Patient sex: M
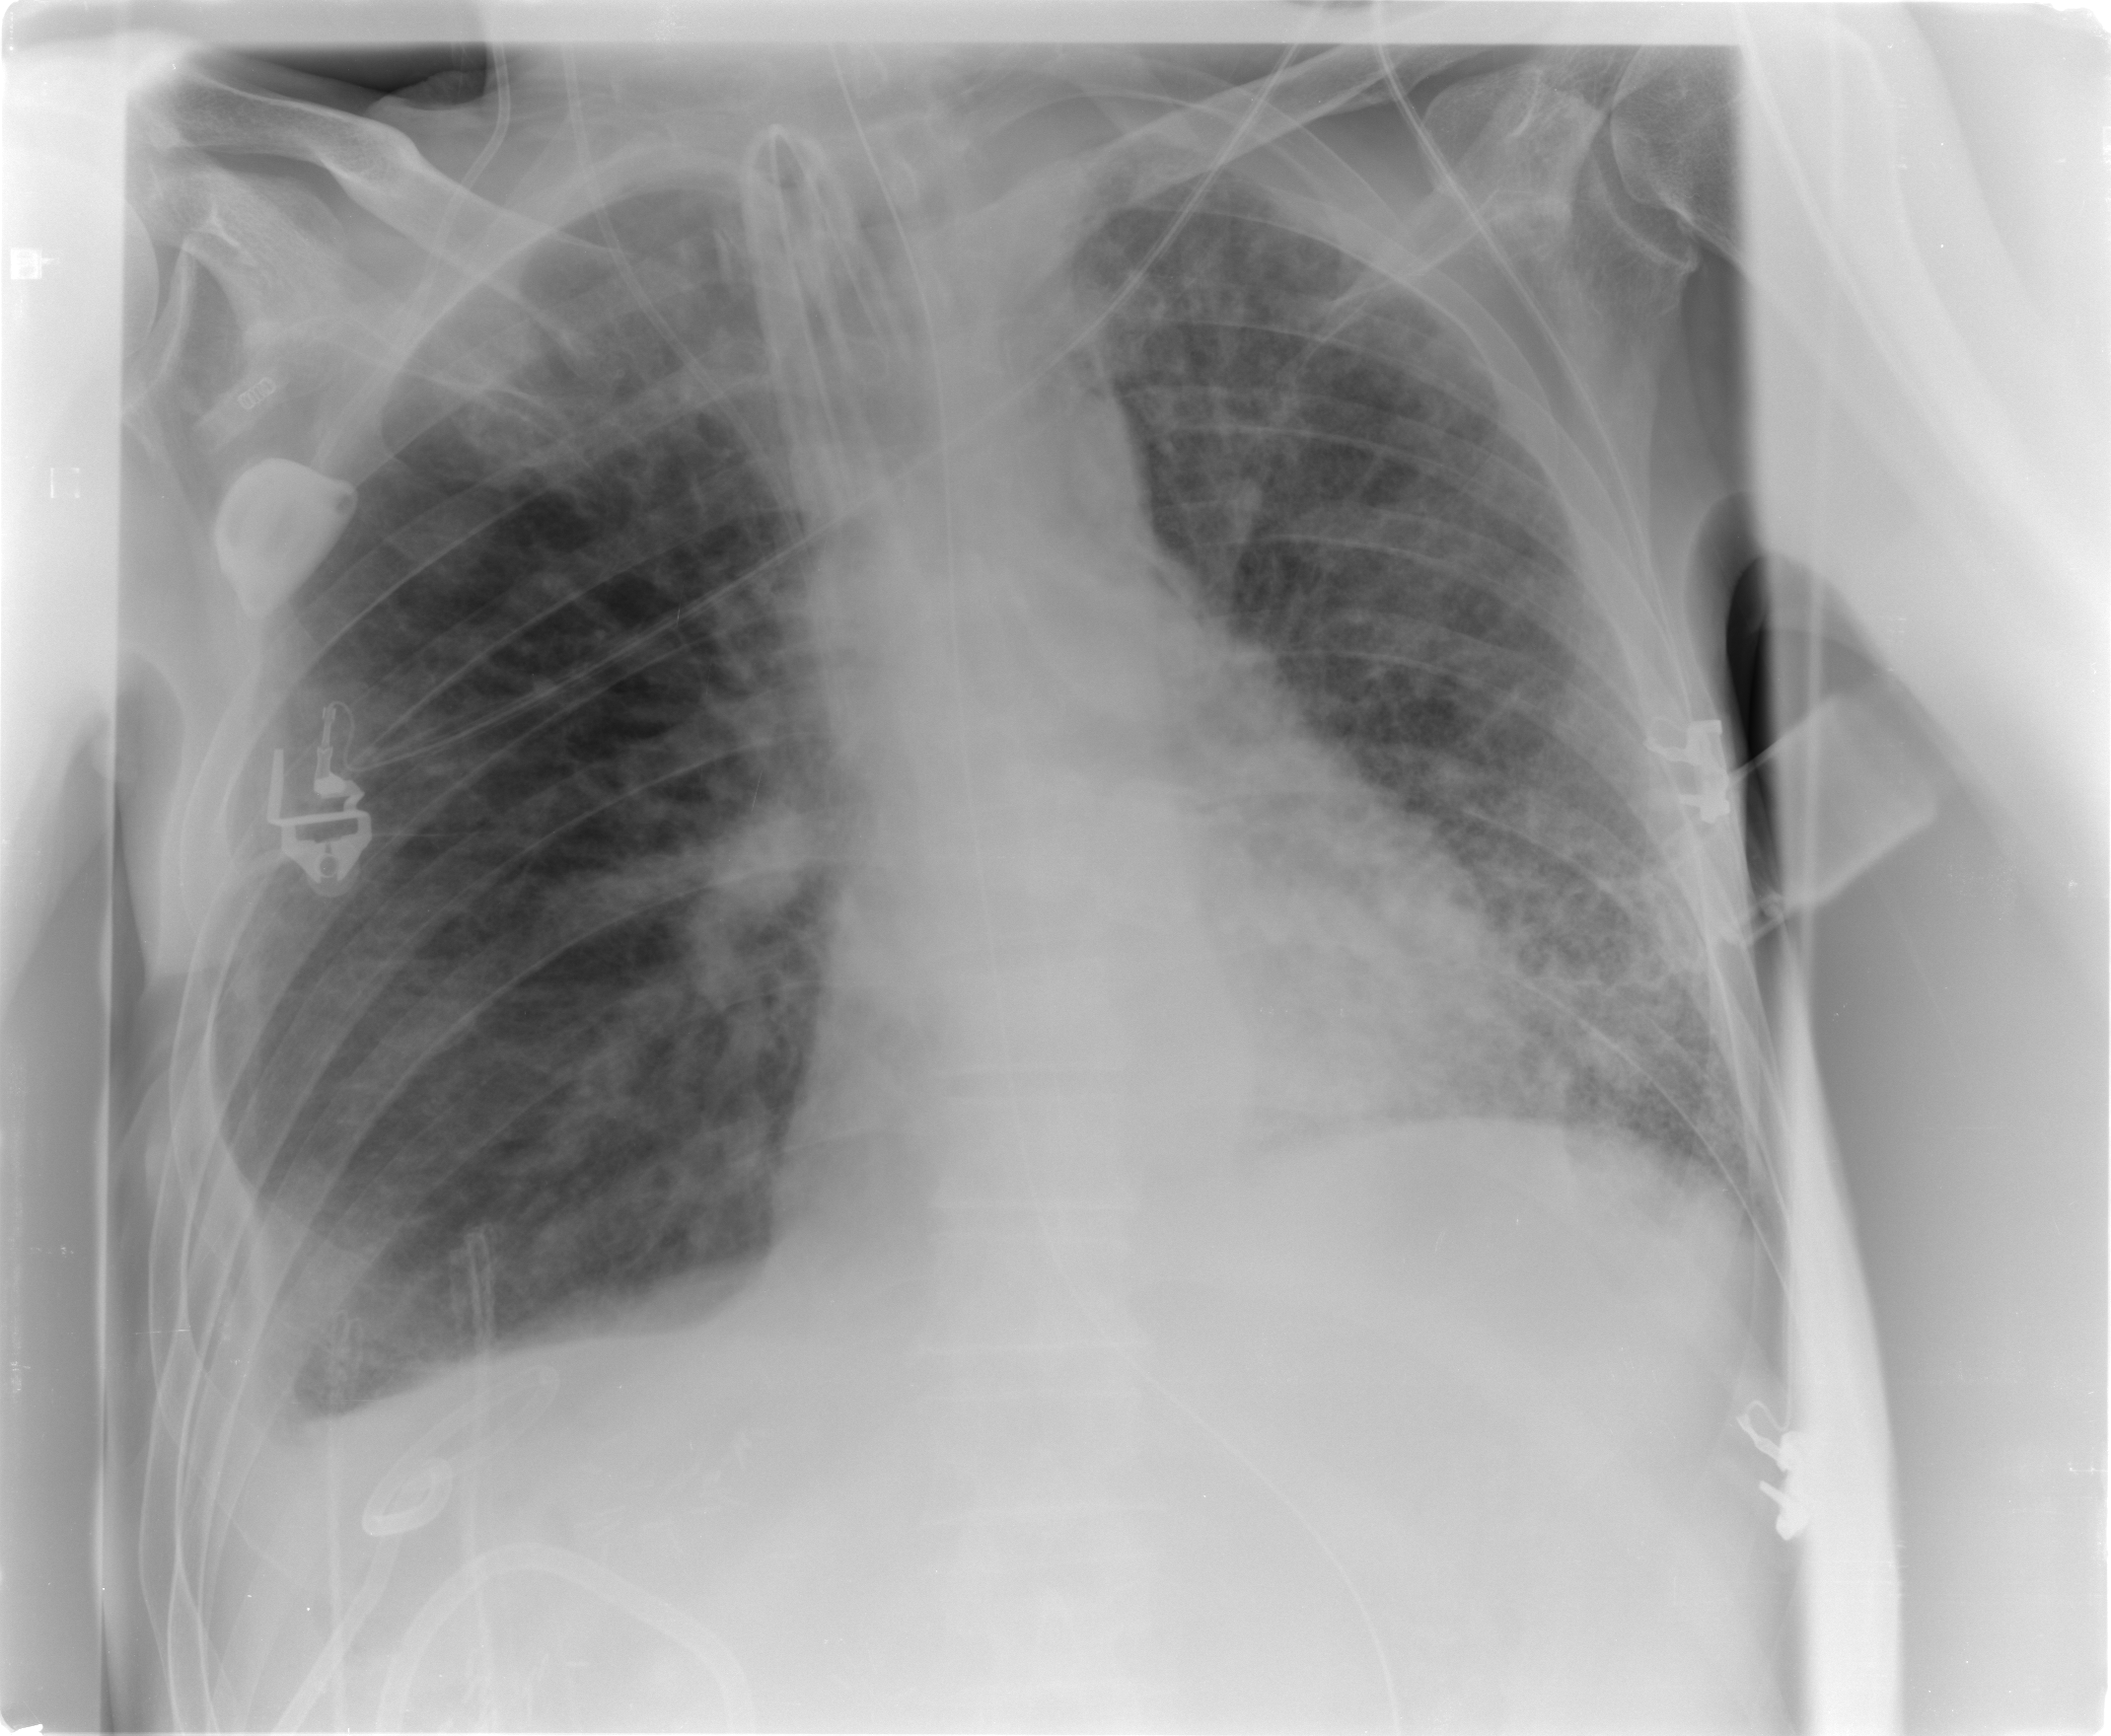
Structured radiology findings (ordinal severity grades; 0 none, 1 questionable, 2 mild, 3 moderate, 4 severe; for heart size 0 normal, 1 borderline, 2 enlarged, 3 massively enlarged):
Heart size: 0
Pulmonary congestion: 3
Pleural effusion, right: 2
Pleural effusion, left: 0
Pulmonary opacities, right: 2
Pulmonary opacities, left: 3
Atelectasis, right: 0
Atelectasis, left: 2